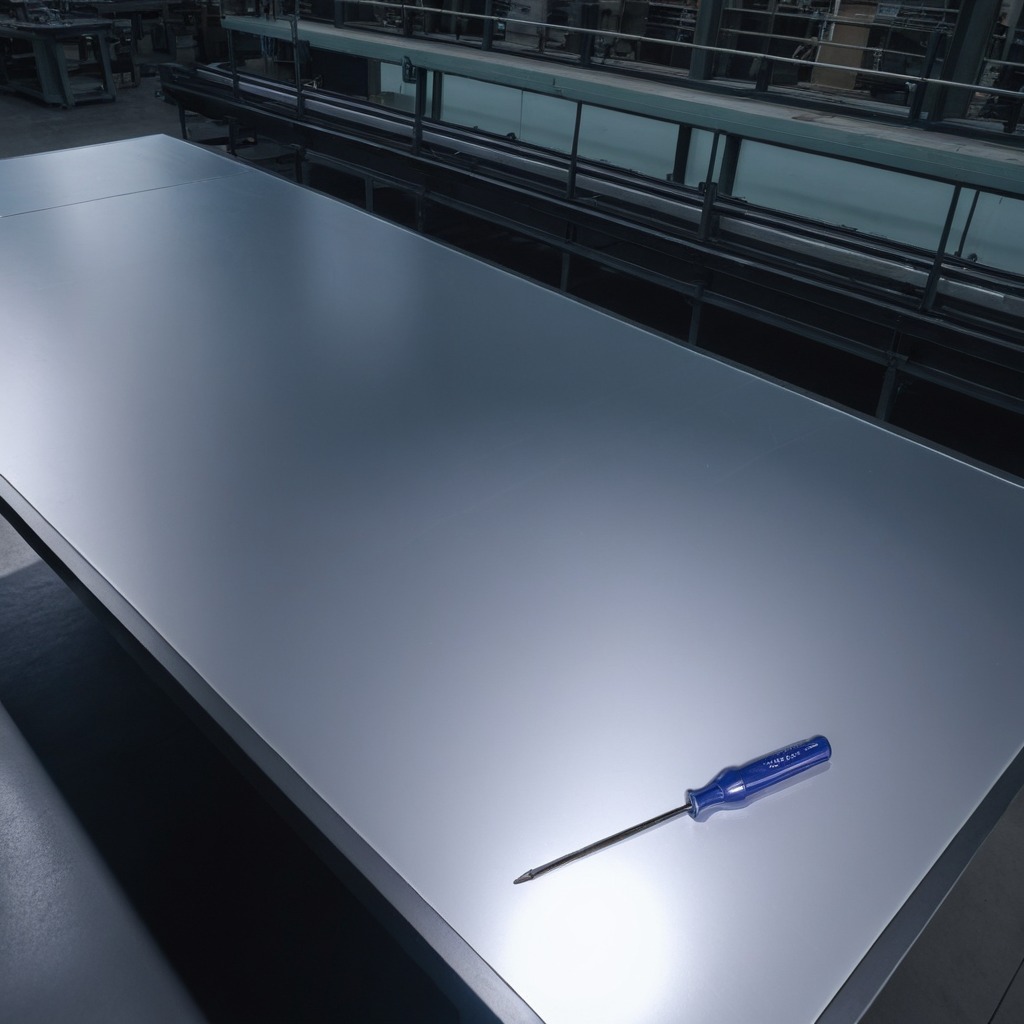
A screwdriver is lying on the tabletop.